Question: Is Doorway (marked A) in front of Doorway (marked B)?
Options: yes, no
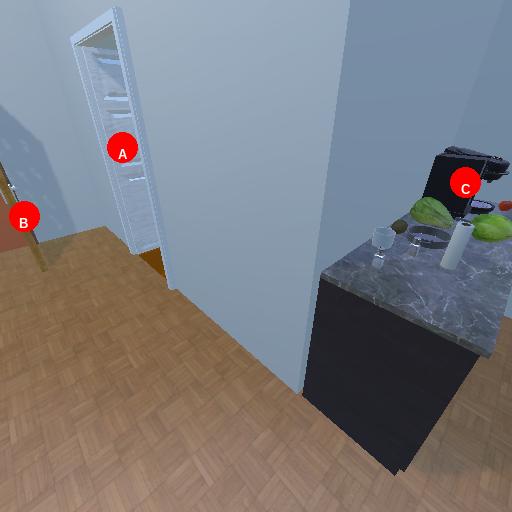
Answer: yes